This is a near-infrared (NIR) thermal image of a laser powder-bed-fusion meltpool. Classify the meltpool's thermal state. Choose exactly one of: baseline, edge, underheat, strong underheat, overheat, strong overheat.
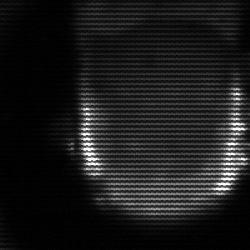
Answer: baseline